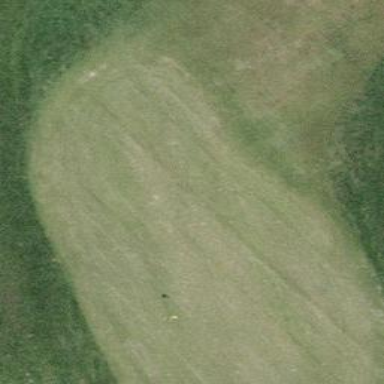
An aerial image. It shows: View of golf hole.